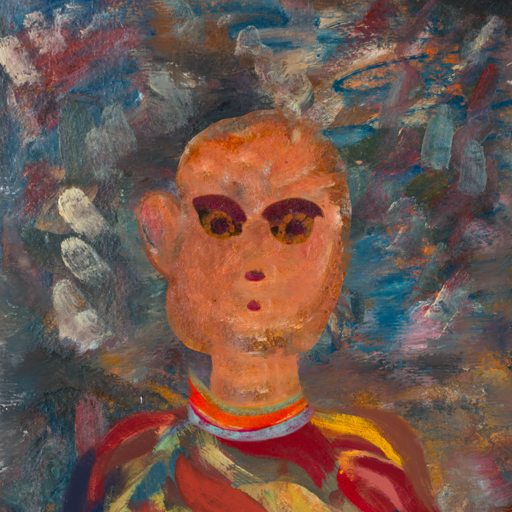
Background: Boggyland, Head And Neck Front: Boggyland, Face Front: Doll, Bust: Mother_And_Son_Son, Hair Front: Blank, Head Accessory: Blank, Second Necklace: Blank, Necklace: Sisters, Baby: Blank